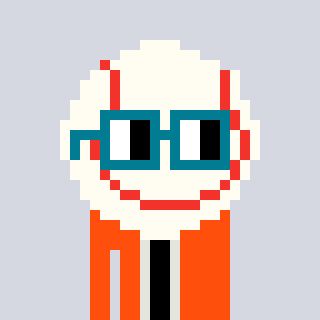
a pixel art character with square dark green glasses, a baseball ball-shaped head and a orange-colored body on a cool background